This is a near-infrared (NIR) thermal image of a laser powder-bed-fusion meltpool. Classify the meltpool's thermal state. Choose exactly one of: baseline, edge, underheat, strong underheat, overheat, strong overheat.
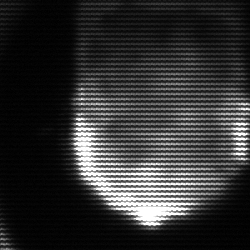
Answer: edge